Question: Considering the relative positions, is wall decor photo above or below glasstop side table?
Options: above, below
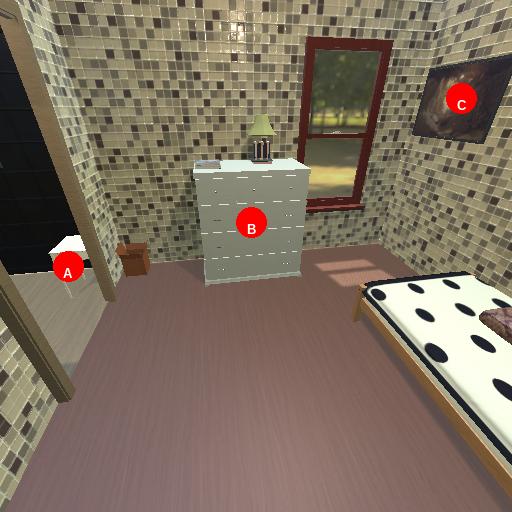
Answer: above